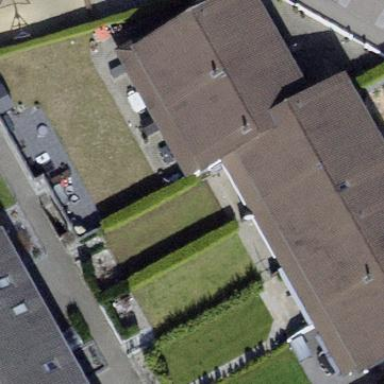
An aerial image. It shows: Terrace building.